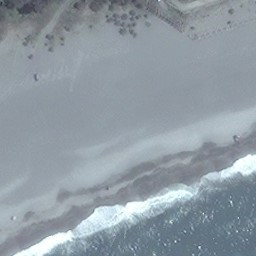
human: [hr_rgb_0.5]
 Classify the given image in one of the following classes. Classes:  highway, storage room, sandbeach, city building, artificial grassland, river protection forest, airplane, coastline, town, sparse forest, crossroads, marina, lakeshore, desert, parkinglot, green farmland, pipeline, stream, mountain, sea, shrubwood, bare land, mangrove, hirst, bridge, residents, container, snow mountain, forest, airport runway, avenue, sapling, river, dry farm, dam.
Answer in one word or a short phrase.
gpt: coastline